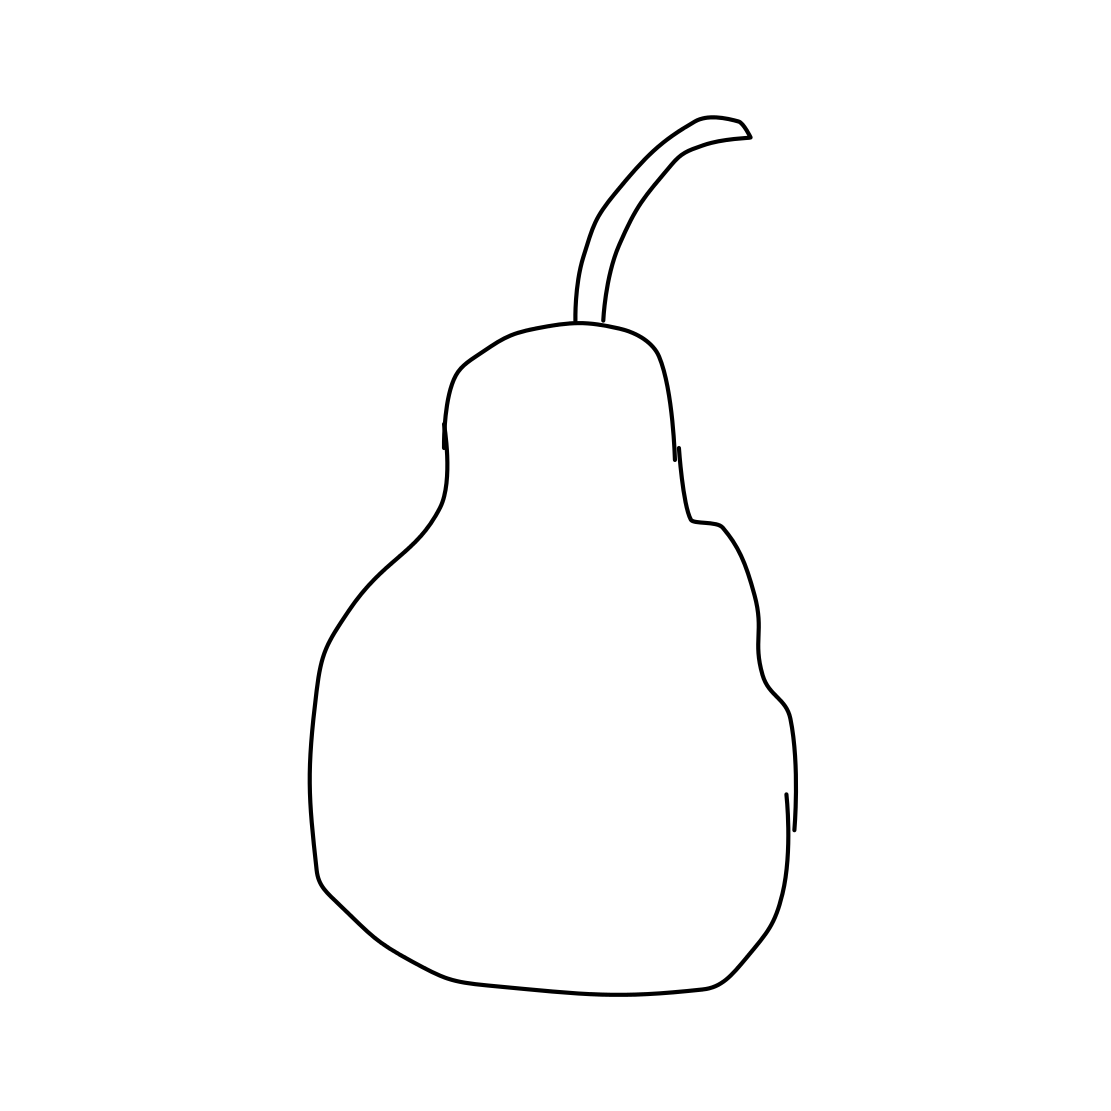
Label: pear